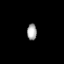
Tissue: prostate
Cell type: Myeloid cells
Senescence score: 0.3616
Nuclear area (px): 152
Mean DAPI intensity: 167.803